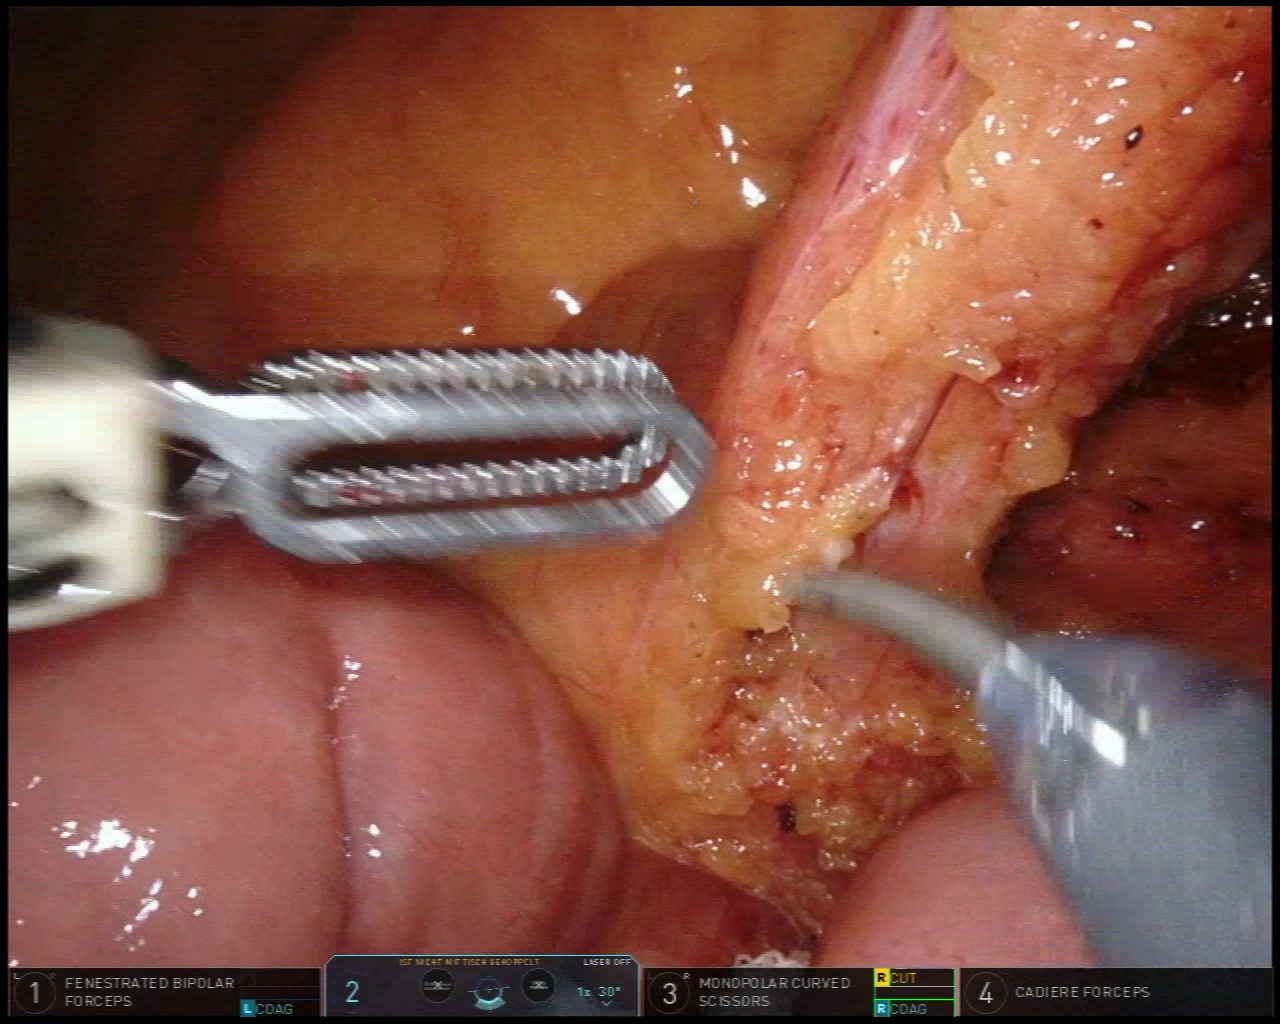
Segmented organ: small_intestine
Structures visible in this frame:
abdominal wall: no
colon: no
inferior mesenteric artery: no
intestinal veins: no
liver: no
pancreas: no
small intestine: yes
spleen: no
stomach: no
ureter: yes
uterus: no
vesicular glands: no